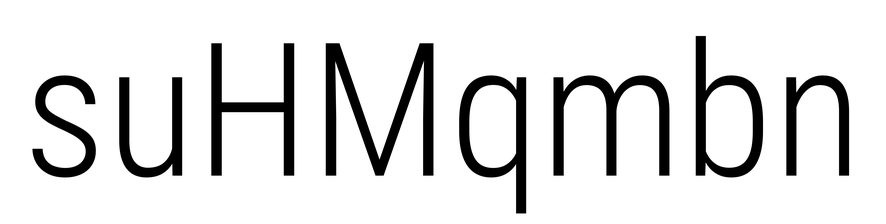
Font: Roboto_Condensed_Light